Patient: sex M, age 58
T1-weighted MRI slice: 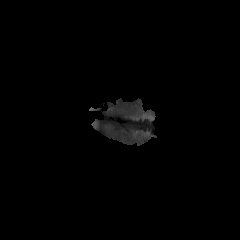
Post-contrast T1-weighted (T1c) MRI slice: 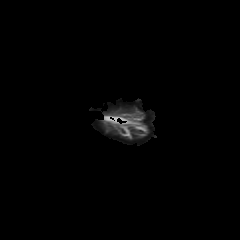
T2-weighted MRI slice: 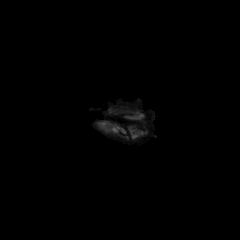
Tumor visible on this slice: no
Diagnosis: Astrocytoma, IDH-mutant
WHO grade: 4